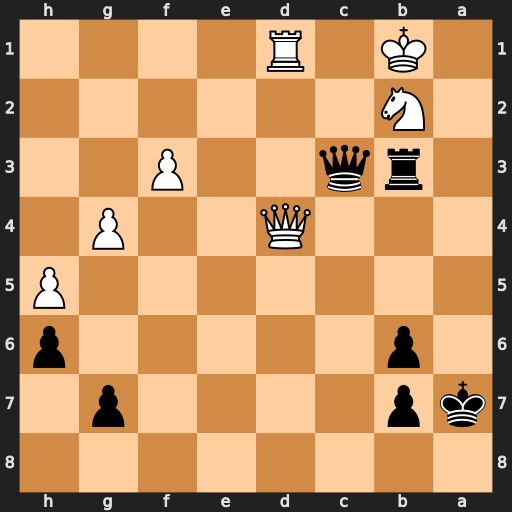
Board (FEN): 8/kp4p1/1p5p/7P/3Q2P1/1rq2P2/1N6/1K1R4
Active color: b
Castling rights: -
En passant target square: -
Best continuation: Rxb2+ Ka1 Qa3#